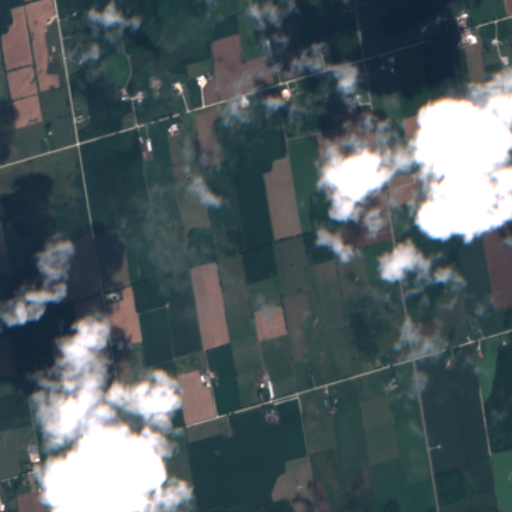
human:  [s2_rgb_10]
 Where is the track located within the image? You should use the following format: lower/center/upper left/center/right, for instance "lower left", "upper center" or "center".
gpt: The track is located in the upper right of the image.
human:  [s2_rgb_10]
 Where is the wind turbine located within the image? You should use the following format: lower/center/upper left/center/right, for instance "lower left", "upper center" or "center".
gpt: The wind turbine is located in the lower right of the image.
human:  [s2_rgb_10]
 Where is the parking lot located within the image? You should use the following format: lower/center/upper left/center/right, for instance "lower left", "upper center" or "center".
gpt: There is no parking lot in the image.